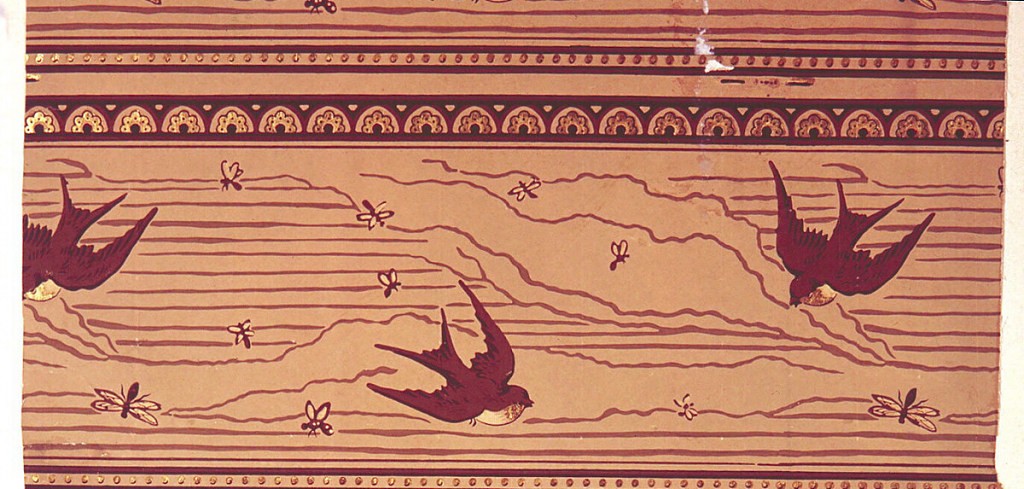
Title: Border
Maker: Brightwen Binyon
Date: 1875
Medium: Block-printed paper
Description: Two bands of same design, one above the other, intended to be cut apart and hung seperately. Simple bands of geometric ornament above and below, in each band, with counterposed swallows and insects between.
Browns and gold on green-brown field.